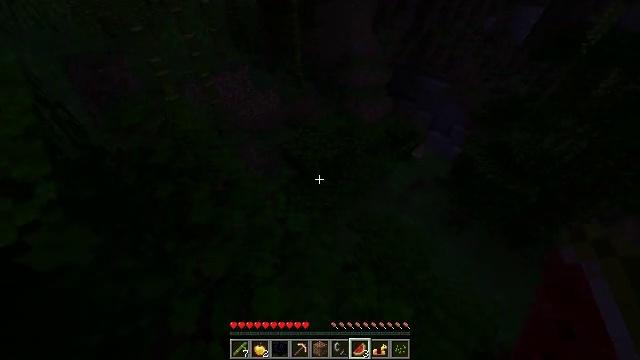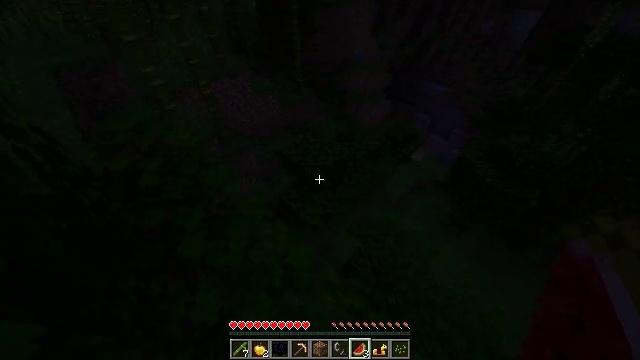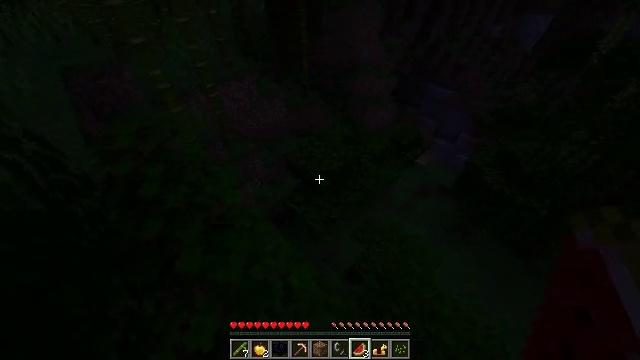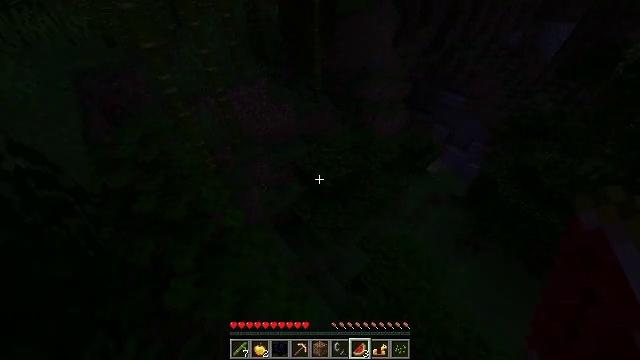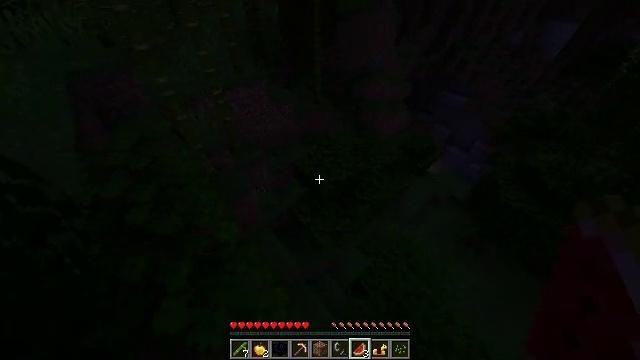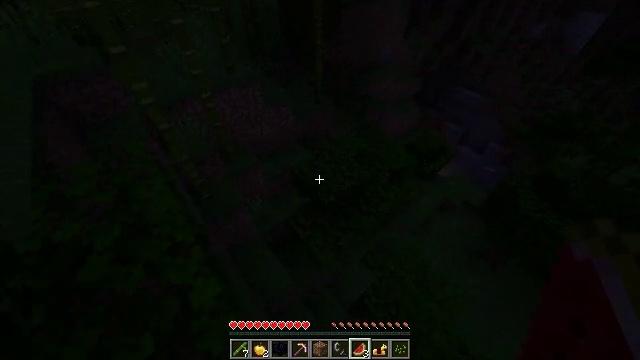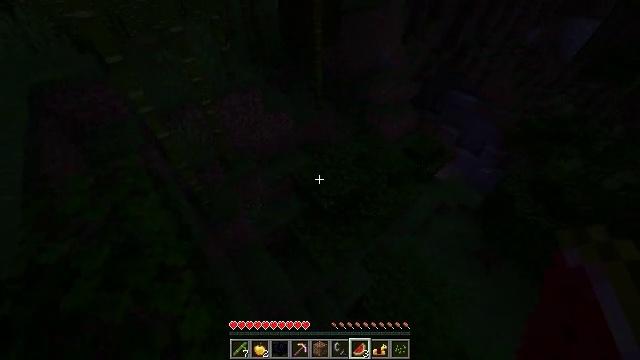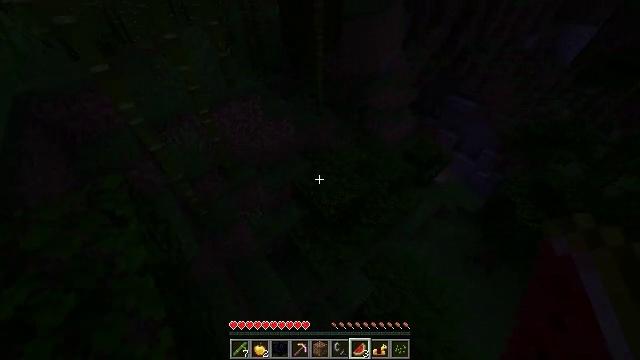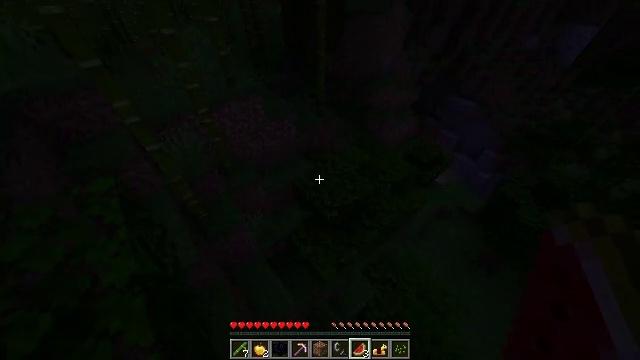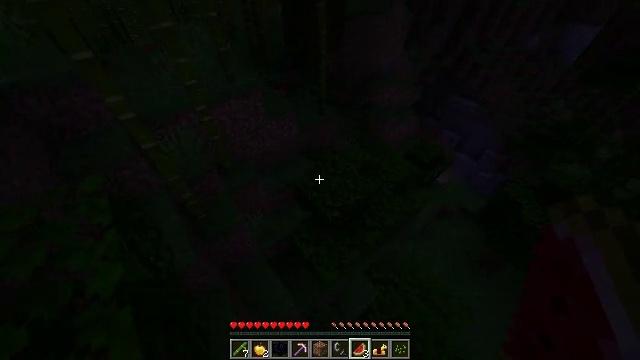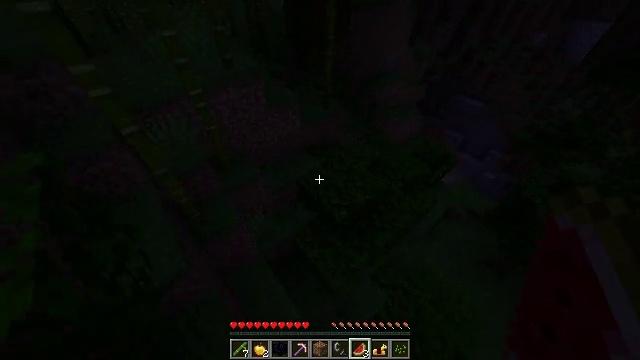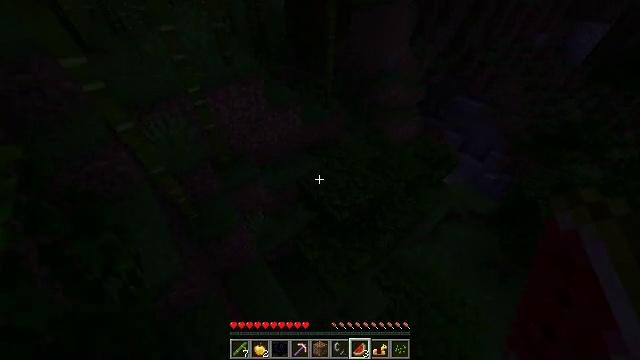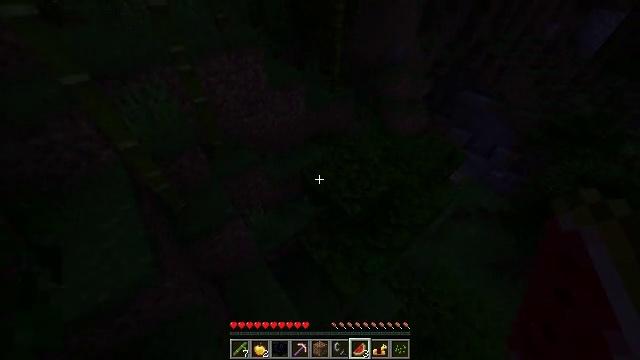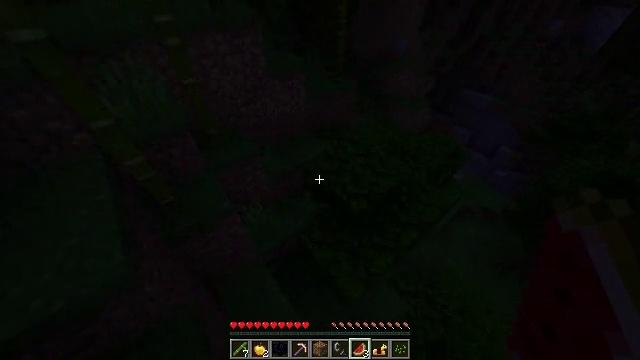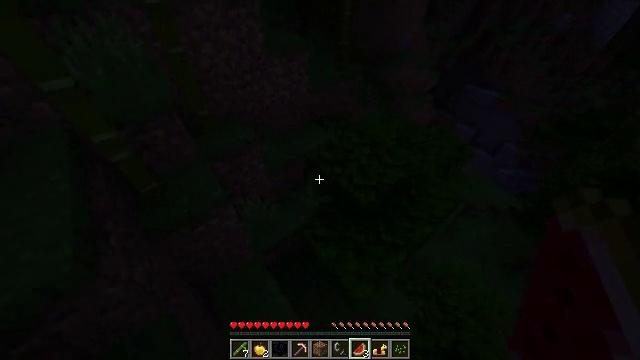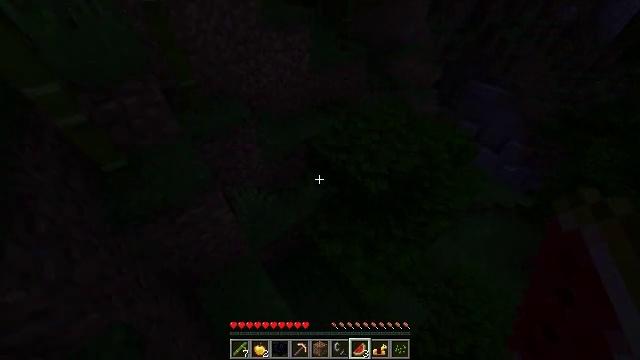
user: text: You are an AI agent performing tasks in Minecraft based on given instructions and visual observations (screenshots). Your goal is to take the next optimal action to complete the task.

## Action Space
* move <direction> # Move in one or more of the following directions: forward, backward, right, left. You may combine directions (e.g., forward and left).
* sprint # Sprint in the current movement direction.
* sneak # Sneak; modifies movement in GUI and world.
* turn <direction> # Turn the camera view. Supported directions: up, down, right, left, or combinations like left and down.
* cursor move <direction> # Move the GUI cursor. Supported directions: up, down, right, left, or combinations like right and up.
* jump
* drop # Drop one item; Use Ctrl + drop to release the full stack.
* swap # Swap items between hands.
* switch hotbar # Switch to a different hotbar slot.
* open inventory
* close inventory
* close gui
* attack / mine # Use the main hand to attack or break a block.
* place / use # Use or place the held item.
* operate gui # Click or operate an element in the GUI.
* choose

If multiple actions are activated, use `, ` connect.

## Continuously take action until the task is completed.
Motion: motion action
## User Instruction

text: Mine the diorite underground.
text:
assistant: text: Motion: move forward
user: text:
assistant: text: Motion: move forward, sprint, turn left
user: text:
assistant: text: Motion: move forward, sprint, turn left
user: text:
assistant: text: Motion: move forward, sprint
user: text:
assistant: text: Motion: move forward, sprint
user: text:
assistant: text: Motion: move forward, sprint
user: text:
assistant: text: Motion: move forward and move left, sprint
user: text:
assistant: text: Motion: move forward and move left, sprint, jump
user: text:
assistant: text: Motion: move forward and move left, sprint, jump
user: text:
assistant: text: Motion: move forward and move left, sprint, jump
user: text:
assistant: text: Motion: move forward and move left, sprint, jump
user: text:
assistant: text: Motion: move forward and move left, sprint, jump
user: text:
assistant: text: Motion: move forward, sprint, jump
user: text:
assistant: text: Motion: move forward, sprint, jump
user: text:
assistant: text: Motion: move forward, sprint, jump
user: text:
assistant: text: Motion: move forward, sprint, turn right, jump
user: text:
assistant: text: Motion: move forward, sprint, turn right, jump
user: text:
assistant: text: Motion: move forward, sprint, turn right and up, jump
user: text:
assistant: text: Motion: move forward, sprint, turn right and up, jump
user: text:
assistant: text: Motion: move forward, sprint, turn right and up, jump
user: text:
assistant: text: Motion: move forward, sprint, turn right and up, jump
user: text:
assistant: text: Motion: move forward, sprint, turn right and up, jump
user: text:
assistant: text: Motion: move forward, sprint, turn right and up, jump
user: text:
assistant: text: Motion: move forward, sprint, turn right and up, jump
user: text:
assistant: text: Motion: move forward, sprint, turn right, jump
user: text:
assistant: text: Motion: move forward, sprint, turn right, jump
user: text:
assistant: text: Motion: move forward, sprint, turn right, jump
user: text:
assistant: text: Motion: move forward, sprint, turn right and down, jump
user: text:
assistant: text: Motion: move forward, sprint, turn right and down, jump
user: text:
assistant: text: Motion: move forward, sprint, turn right and down